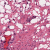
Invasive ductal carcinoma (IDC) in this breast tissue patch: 1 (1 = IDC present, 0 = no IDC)